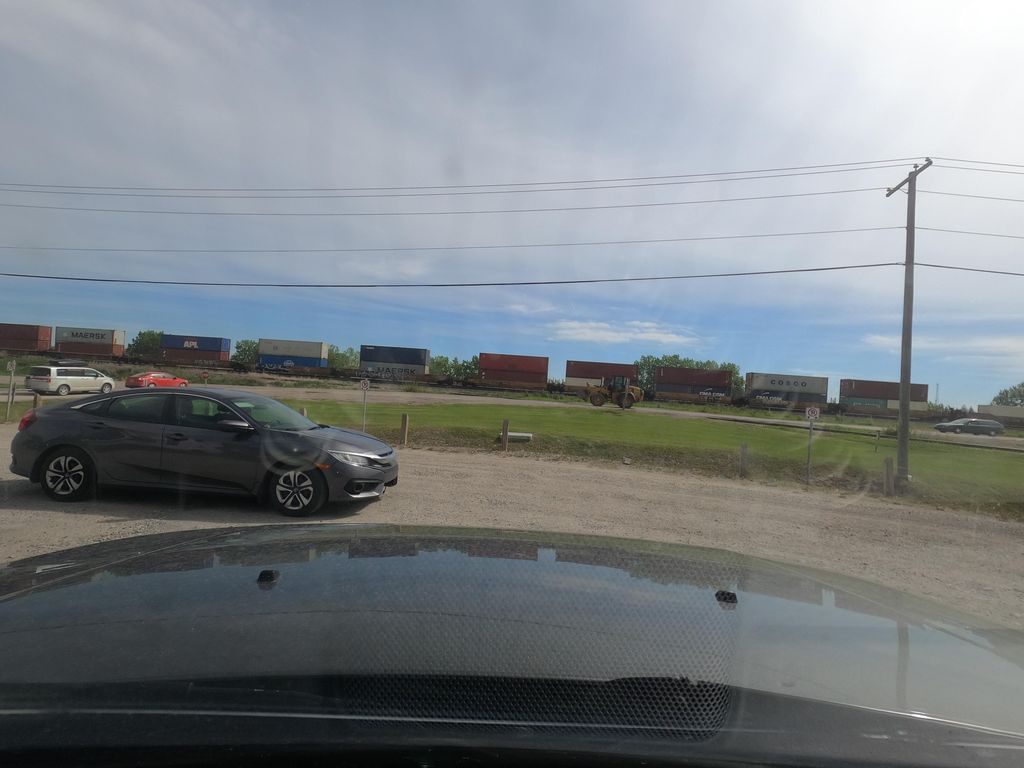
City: calgary